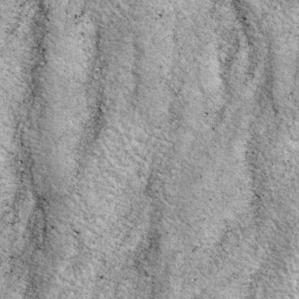
Label: non_frost